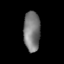
Tissue: lung
Cell type: Epithelial cells
Senescence score: 0.1945
Nuclear area (px): 649
Mean DAPI intensity: 121.752